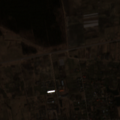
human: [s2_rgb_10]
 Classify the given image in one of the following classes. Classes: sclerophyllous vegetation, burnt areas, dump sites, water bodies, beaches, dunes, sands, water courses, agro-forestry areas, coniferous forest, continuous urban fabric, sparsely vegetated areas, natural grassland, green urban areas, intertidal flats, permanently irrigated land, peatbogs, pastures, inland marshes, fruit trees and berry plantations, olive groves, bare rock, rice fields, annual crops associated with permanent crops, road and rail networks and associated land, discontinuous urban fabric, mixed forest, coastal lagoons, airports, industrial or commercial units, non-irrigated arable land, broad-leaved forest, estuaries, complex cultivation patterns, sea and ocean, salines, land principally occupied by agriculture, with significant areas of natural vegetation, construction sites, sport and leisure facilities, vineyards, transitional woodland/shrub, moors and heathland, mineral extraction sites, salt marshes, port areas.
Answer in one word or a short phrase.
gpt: discontinuous urban fabric, non-irrigated arable land, pastures, complex cultivation patterns, mixed forest